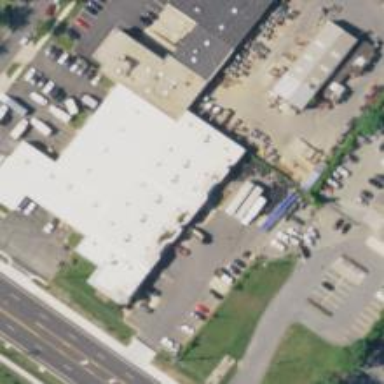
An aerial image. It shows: Commercial building.